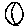
Label: moon